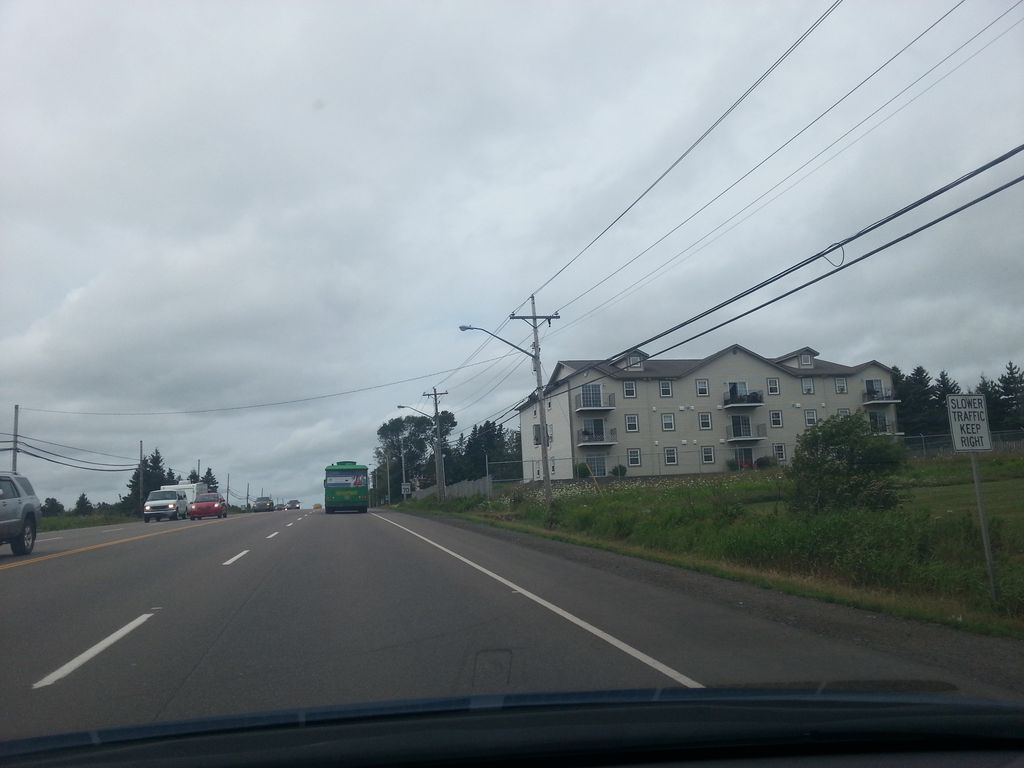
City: charlottetown